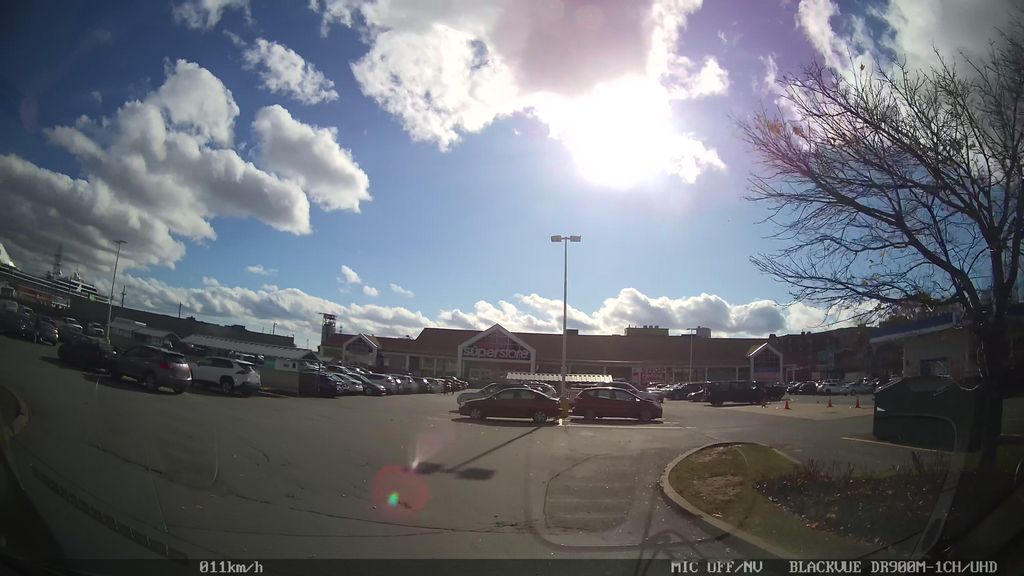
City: halifax